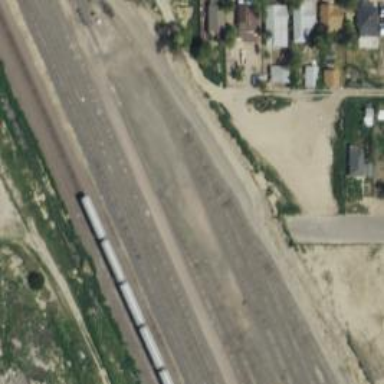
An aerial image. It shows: Railway yard used for servicing trains.